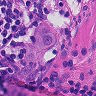
Metastatic tissue present: yes